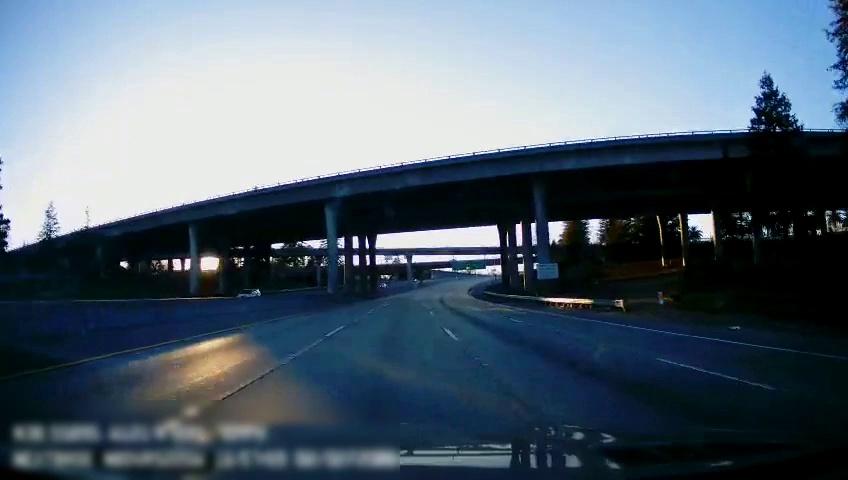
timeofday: Day
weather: Sunny
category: Drivable Space
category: Vehicles | Car
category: Lanes | Alternate Lane
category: Lanes | Current Lane
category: Lanes | Current Lane
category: Lanes | Alternate Lane
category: Lanes | Alternate Lane
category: Traffic | Signs
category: Traffic | Signs
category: Traffic | Signs